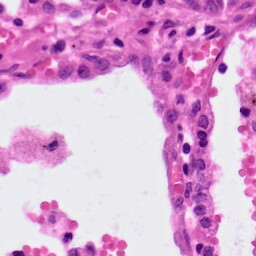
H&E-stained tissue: Lung